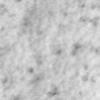
Label: no_change